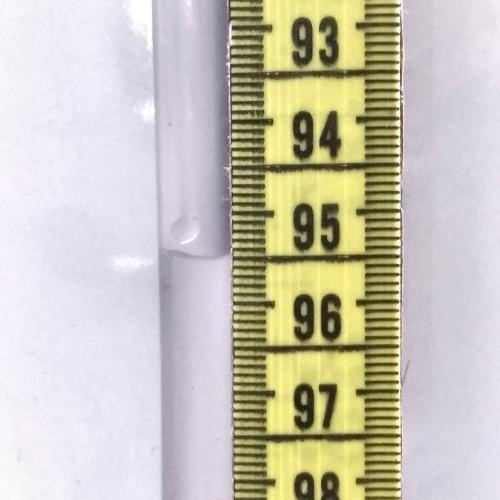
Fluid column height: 95.5 cm